Interaction volume radius: 5 \u00c5
Interaction volume height: 30 \u00c5
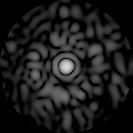
Disorder parameter: 0.846